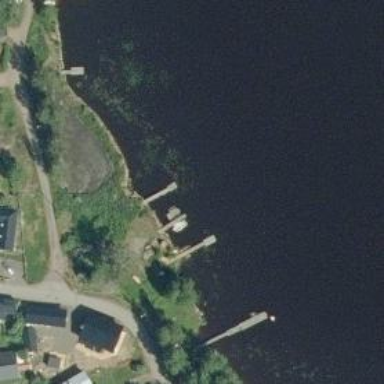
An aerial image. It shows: Man-made pier.